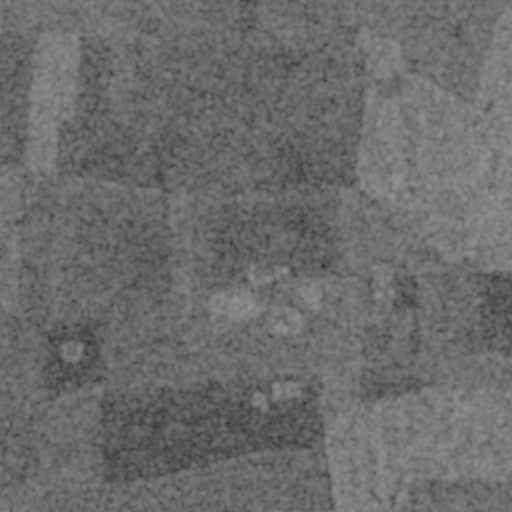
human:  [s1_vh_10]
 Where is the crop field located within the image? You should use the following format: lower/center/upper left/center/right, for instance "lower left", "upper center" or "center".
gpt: The crop field is located in the lower right of the image.
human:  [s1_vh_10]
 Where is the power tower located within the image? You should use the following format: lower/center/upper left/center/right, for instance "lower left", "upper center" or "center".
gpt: The power tower is located in the upper left of the image.
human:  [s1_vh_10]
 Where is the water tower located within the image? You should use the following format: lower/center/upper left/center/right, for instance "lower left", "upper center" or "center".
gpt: The water tower is located in the center of the image.
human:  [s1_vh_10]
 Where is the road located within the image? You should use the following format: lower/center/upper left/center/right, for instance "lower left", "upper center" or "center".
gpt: There is no road in the image.

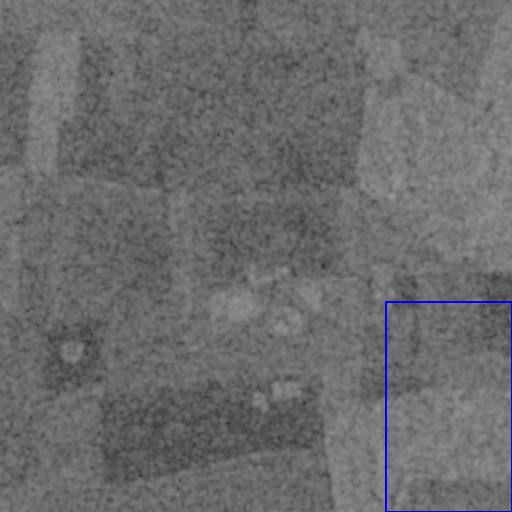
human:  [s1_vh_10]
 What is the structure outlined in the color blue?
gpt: The structure outlined in blue is a crop field.
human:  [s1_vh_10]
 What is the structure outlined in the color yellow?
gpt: There is no yellow outline.